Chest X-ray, PA view. Patient: 25 years old, sex M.
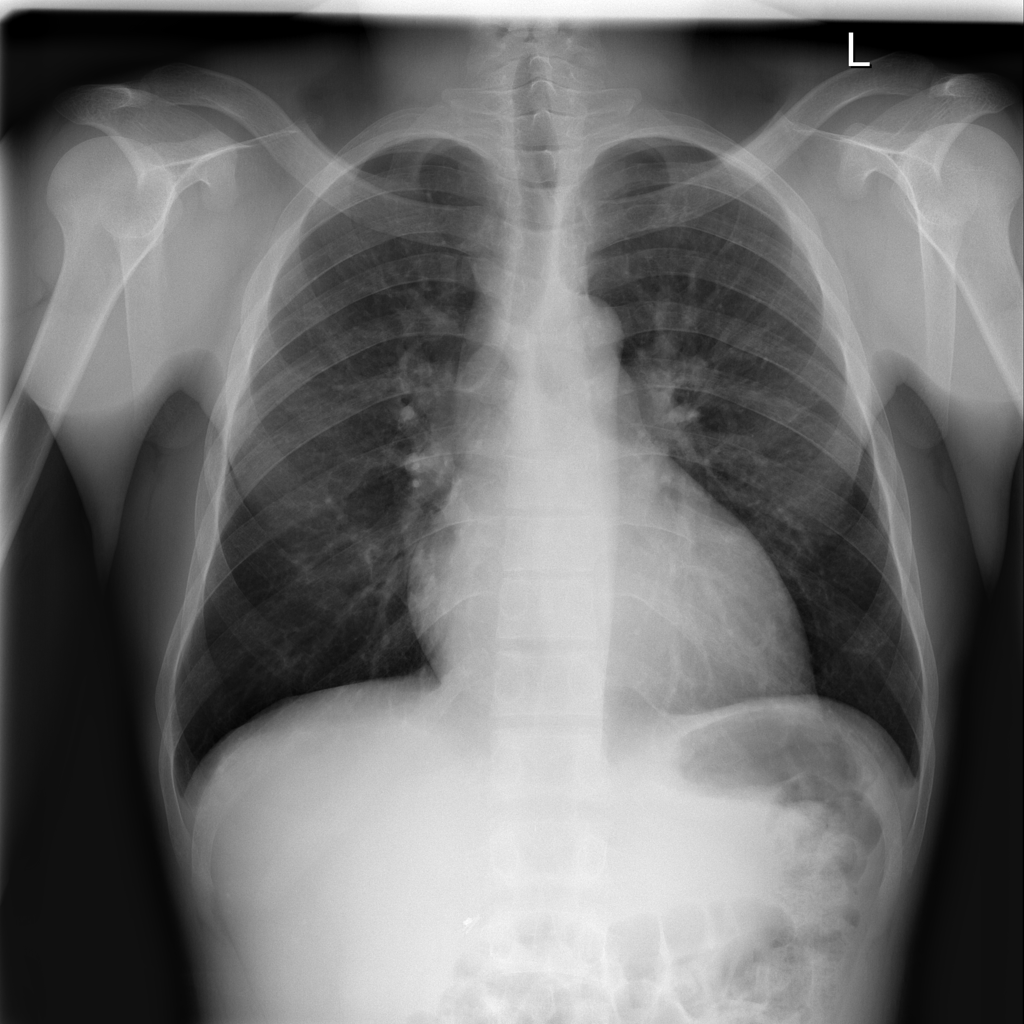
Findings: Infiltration